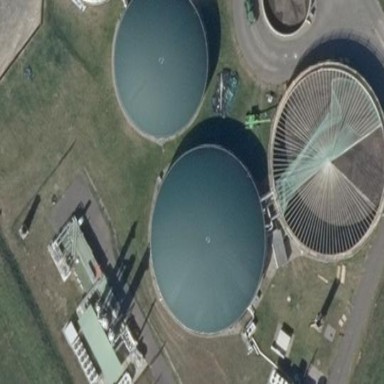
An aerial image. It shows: Storage tank that is man-made.